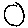
Label: circle